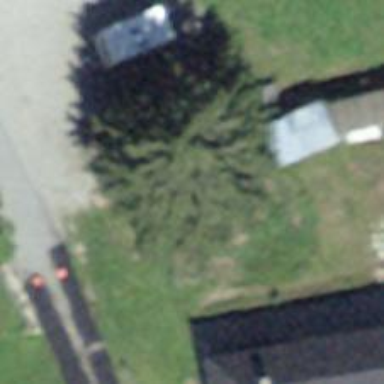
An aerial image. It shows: Single tag "natural: tree."